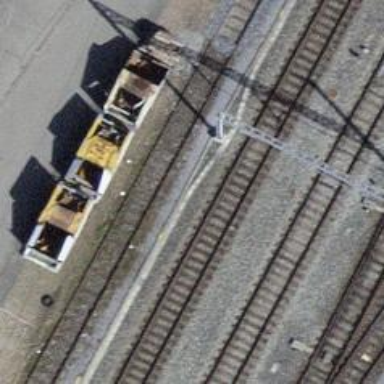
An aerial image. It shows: Railway track with contact lines for electrification.